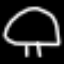
Label: mushroom